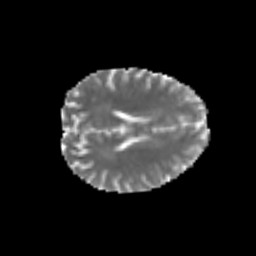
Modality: MD
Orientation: axial
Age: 25
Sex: male
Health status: healthy